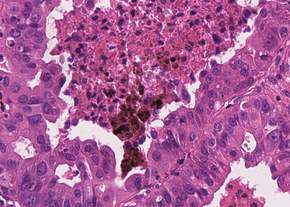
Tumor epithelial tissue: yes
Tumor-associated stroma tissue: yes
Normal tissue: no